Question: I want to disable lighting entirely in three.js, and render a 3D object. Currently, since lighting is active in some form, the object appears completely black. I have no calls to any sort of lighting currently in my program, and I have been unable to find a solution with searching.

Edit: Code
'''
var white = 0xFFFFFF;
var facemat = new THREE.MeshBasicMaterial( { color: white, opacity: 1.0, shading: THREE.FlatShading } );
vrmlLoader.addEventListener('load', function ( event ) {
var object = event.content;
object.material = facemat;
scene.add(object);
});
vrmlLoader.load("ship.wrl");
'''
My questions for this particular post have mostly been answered. If I am to ask more I will drive this post off topic.
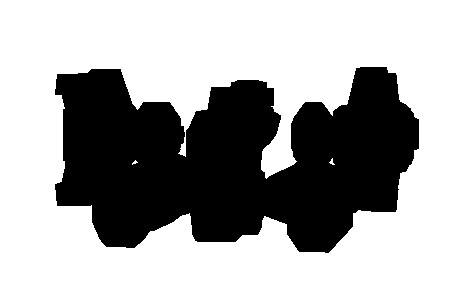
Answer: Shading / lighting take care of drawing an object in such a way that you can . In your example picture, shading is disabled - there is no depth, the object is the same everywhere - you cannot differentiate parts of it.
Now, it should be pretty obvious that you can't draw stuff without colour - just like you can't draw on a piece of paper without pencils or any other tool. What you are seeing is simply your object drawn with black colour. What you want to see is your object drawn in white, which is almost the same but if you do that currently, you'll see nothing since your background is white!
Anyway, after those clarifications, here is a how-to:
1. Change the background colour of your renderer to white: renderer.setClearColor(0, 1)
2. Change the colour of your object by changing its material: object.material = new THREE.MeshBasicMaterial(0xFFFFFF)